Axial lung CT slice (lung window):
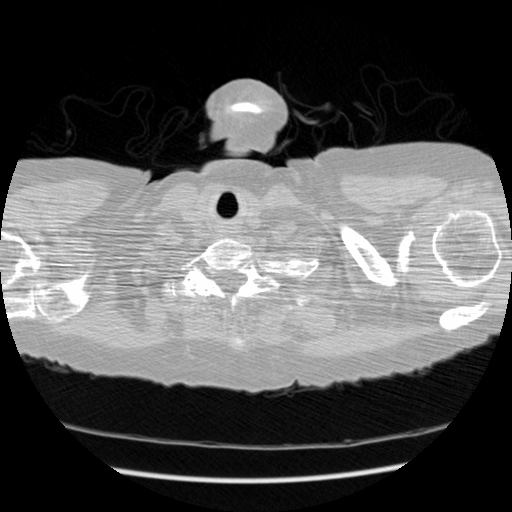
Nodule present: no